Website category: university
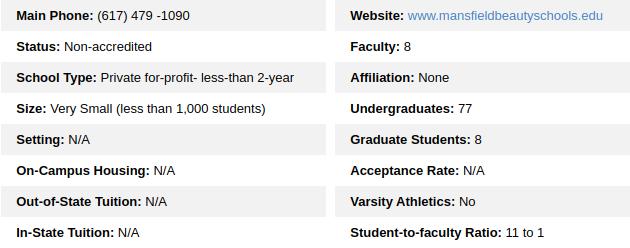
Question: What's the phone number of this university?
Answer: (617) 479 -1090

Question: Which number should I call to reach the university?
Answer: (617) 479 -1090

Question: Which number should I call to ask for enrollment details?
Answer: (617) 479 -1090

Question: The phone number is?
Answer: (617) 479 -1090

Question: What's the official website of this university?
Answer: www.mansfieldbeautyschools.edu

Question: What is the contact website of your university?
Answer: www.mansfieldbeautyschools.edu

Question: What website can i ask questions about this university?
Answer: www.mansfieldbeautyschools.edu

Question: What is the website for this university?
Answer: www.mansfieldbeautyschools.edu

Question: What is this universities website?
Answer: www.mansfieldbeautyschools.edu

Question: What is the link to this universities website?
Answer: www.mansfieldbeautyschools.edu

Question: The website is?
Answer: www.mansfieldbeautyschools.edu

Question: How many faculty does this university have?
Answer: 8

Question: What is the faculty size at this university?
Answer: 8

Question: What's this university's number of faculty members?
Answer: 8

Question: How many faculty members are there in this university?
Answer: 8

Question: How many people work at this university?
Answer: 8

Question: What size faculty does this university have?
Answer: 8

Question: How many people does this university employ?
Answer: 8

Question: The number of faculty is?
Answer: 8

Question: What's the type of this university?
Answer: Private for-profit- less-than 2-year

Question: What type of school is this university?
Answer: Private for-profit- less-than 2-year

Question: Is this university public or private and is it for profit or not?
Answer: Private for-profit- less-than 2-year

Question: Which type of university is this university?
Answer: Private for-profit- less-than 2-year

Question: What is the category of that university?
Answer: Private for-profit- less-than 2-year

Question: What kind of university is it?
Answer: Private for-profit- less-than 2-year

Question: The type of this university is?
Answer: Private for-profit- less-than 2-year

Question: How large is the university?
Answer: Very Small (less than 1,000 students)

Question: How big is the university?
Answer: Very Small (less than 1,000 students)

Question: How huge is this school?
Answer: Very Small (less than 1,000 students)

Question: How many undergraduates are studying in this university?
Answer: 77

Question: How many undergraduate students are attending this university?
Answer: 77

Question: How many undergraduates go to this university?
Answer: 77

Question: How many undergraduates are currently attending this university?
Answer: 77

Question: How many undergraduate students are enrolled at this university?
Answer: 77

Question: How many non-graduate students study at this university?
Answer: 77

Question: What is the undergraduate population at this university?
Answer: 77

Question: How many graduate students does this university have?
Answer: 8

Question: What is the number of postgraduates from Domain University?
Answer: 8

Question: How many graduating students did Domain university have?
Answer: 8

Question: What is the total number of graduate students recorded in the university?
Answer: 8

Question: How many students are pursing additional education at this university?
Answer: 8

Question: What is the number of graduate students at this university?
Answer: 8

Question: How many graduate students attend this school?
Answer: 8

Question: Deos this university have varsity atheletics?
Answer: No

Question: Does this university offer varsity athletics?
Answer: No

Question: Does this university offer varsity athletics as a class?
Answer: No

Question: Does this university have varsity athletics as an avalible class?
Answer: No

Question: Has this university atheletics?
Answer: No

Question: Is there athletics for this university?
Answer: No

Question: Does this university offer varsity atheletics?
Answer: No

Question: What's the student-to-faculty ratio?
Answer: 11 to 1

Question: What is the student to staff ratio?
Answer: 11 to 1

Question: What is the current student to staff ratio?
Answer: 11 to 1

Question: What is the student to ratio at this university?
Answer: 11 to 1

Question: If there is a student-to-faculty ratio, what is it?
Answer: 11 to 1

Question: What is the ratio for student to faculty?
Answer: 11 to 1

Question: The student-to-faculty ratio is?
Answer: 11 to 1